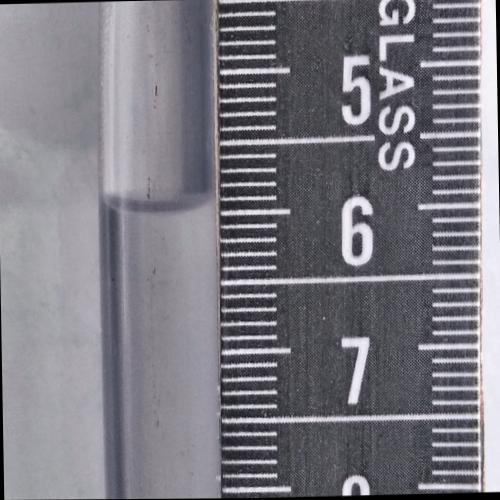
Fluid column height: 5.9 cm